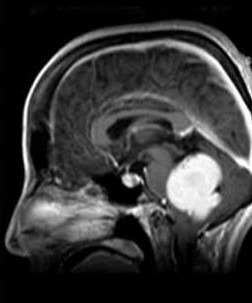
Label: meningioma